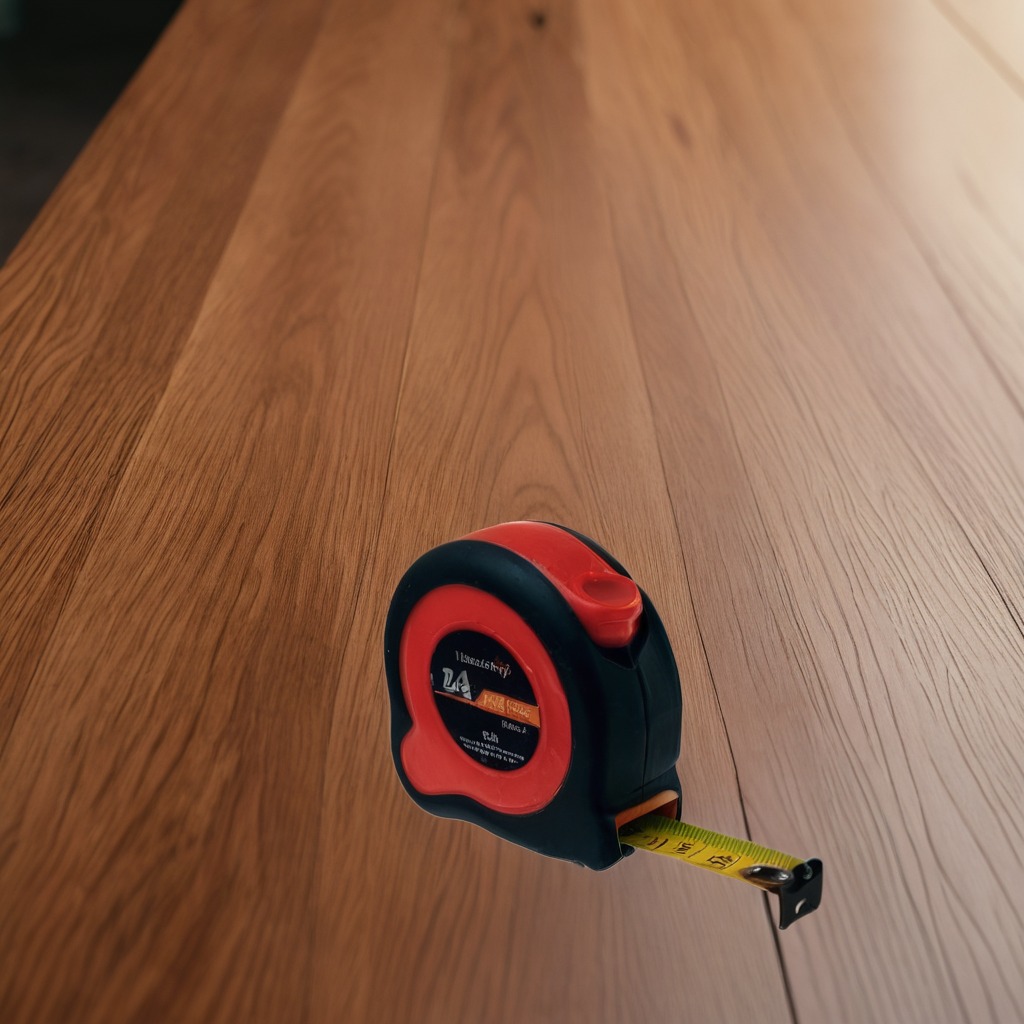
A measuring tape lies on the wooden table in a carpentry studio.